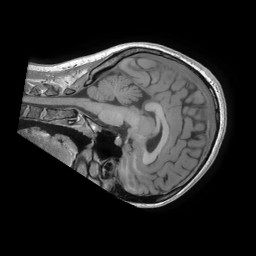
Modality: T1w
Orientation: sagittal
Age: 20
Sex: female
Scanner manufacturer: ge
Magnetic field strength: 3 T
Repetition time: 0.007292 s
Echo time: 0.002812 s